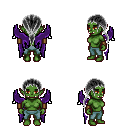
a pixel art fantasy rpg character, female body template, orc, green skin, purple wings, teal pants, gray ponytail hairstyle, leather bracers, four views (front, back, left, right), 2x2 character sprite sheet, small pixel art, hard edges, no anti-aliasing